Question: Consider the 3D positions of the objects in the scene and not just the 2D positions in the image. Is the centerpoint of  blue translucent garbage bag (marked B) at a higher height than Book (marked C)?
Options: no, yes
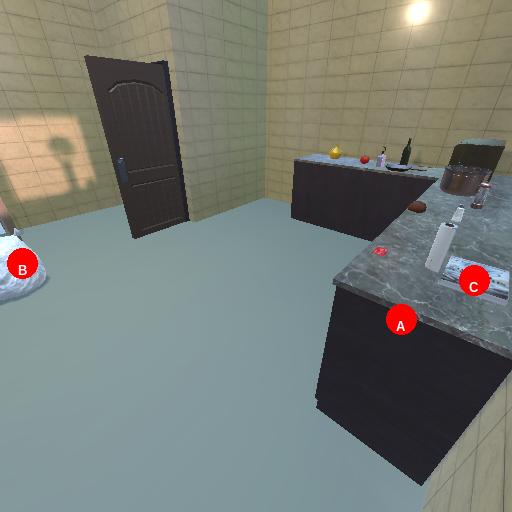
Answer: no